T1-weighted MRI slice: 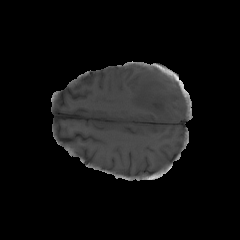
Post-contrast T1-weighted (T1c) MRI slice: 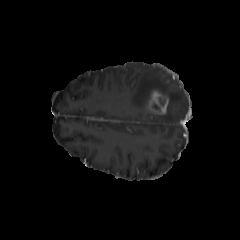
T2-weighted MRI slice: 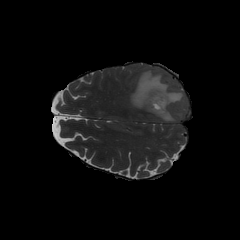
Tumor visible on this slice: yes